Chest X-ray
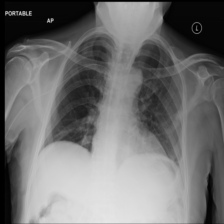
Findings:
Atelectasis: negative
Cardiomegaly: negative
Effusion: negative
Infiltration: negative
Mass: negative
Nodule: negative
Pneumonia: negative
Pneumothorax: negative
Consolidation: negative
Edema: negative
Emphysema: negative
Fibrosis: negative
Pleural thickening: negative
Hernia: negative